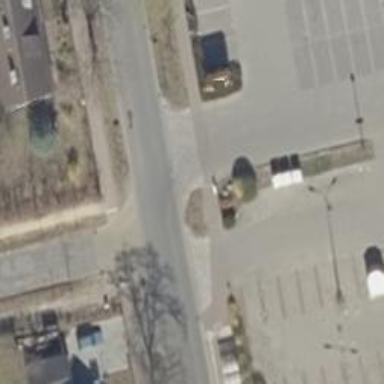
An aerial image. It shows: Tertiary road with asphalt surface. Separate sidewalks on both sides of the road.